Question: The picture describes a maze problem, where green is the starting position and red is the end point. Find the length of the shortest path.
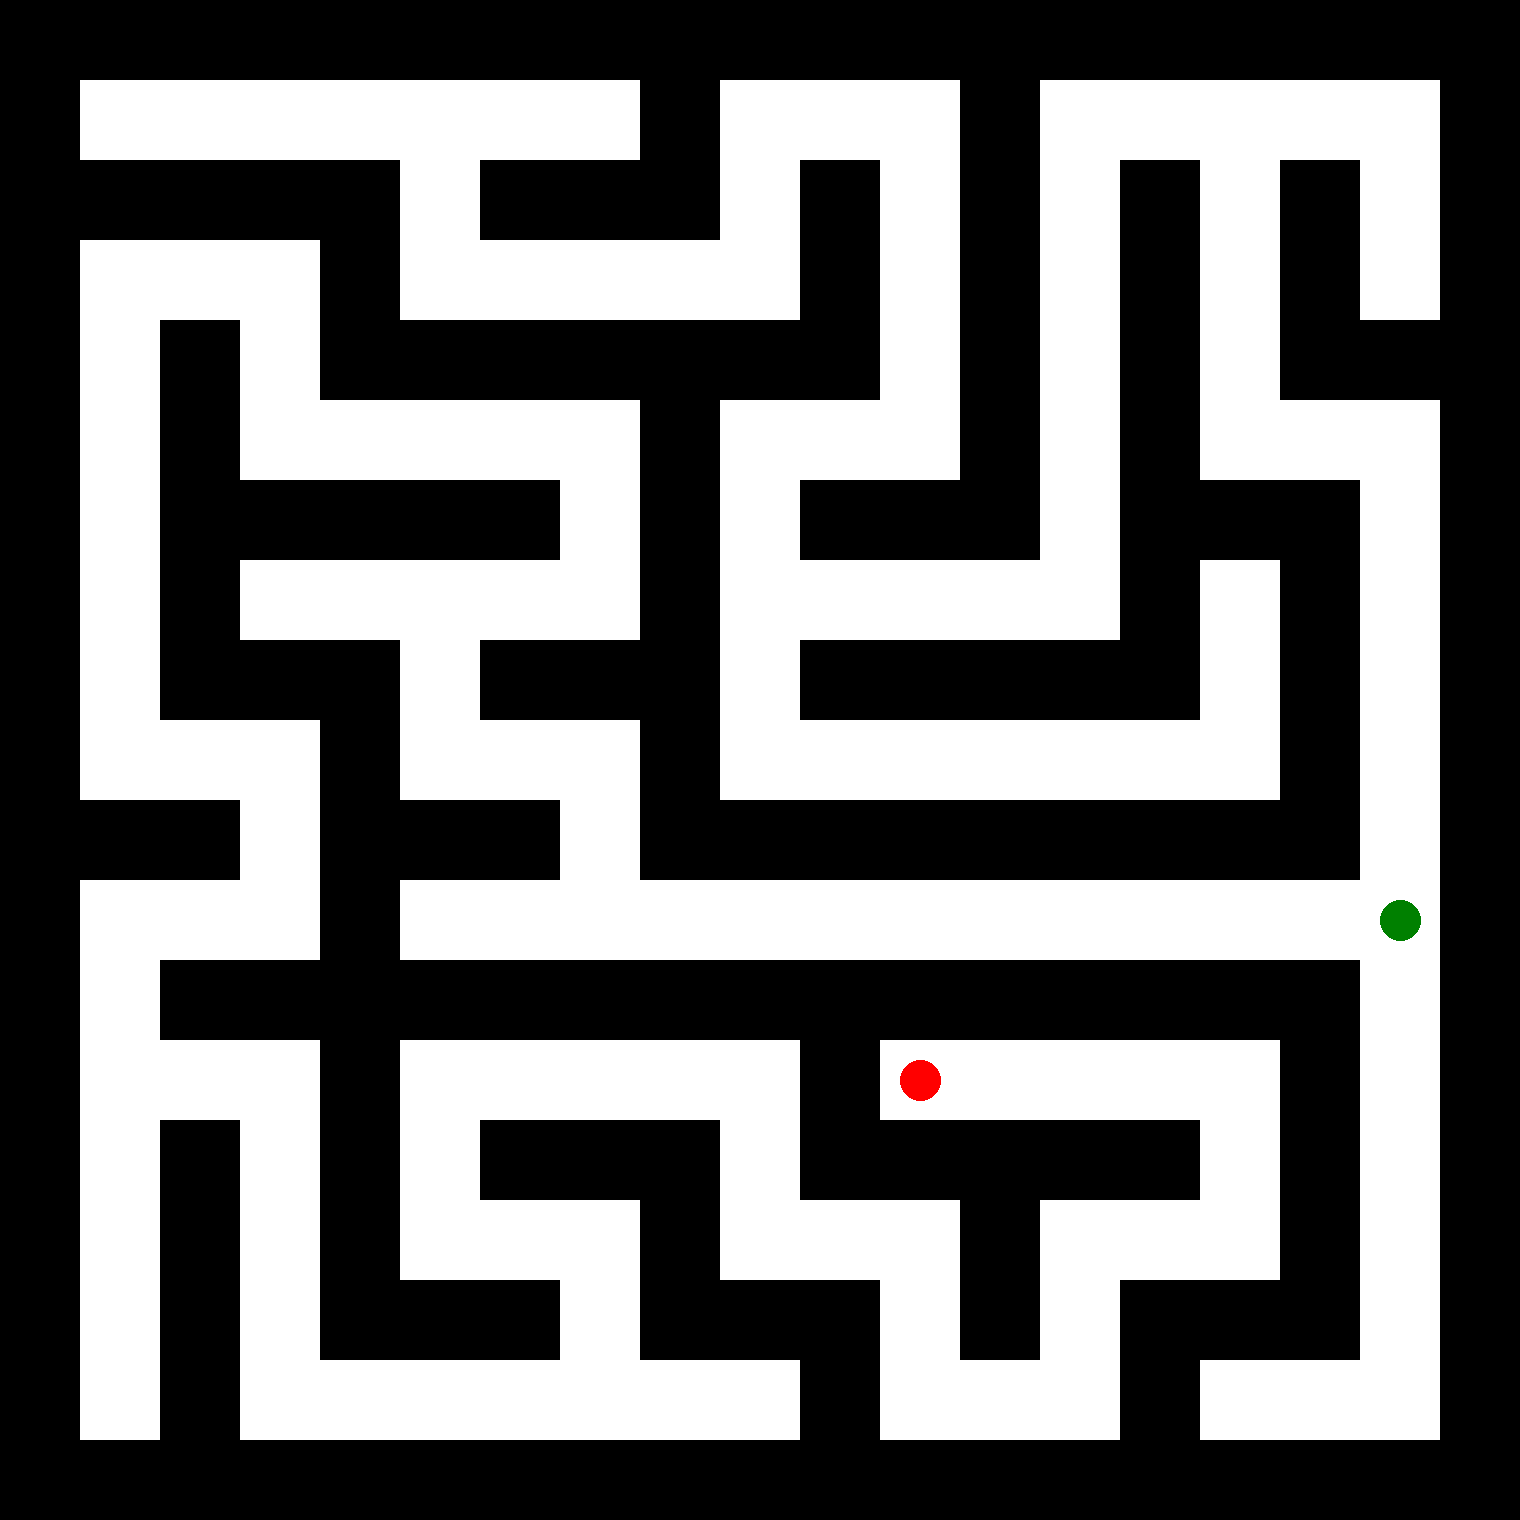
Answer: 80